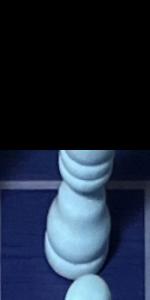
Label: Bishop_White